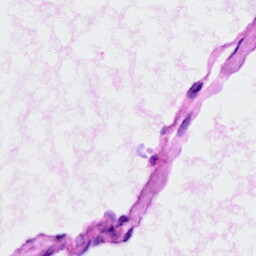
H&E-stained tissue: Ovarian